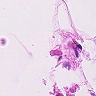
Metastatic tissue present: no